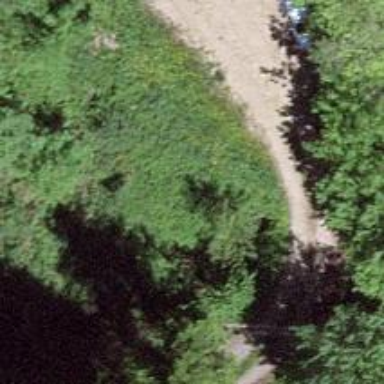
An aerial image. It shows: Culvert tunnel.